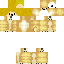
A female human skin with pale skin, wearing blonde long hair dressed in a gold robe top and brown pants, featuring a closed mouth.